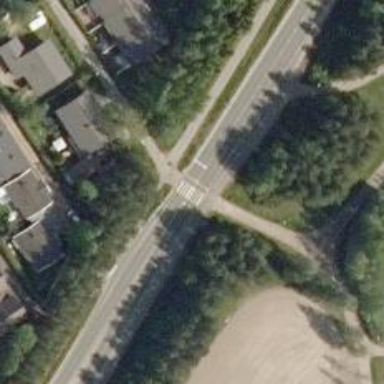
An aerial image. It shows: Asphalt cycleway.